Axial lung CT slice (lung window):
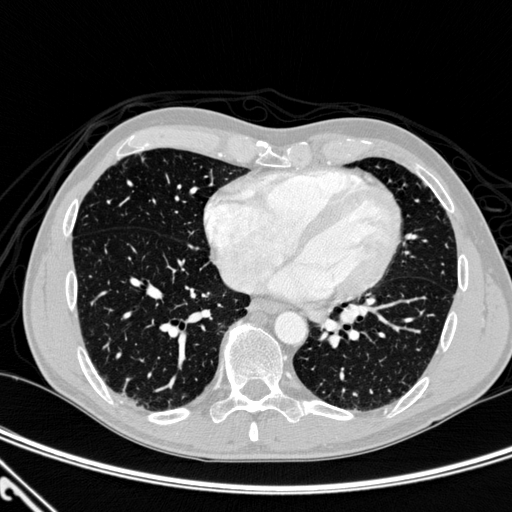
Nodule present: no